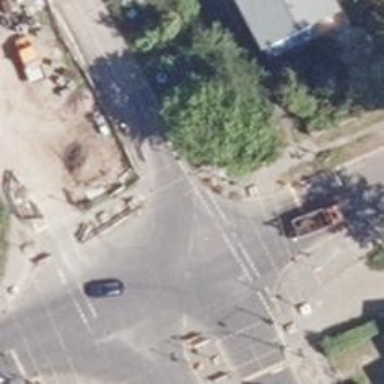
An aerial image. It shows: Asphalt road that is secondary route leading to roundabout.